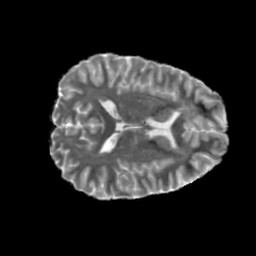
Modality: MD
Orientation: axial
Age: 27
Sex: female
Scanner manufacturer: siemens
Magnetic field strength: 6.98 T
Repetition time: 7.08 s
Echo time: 0.0756 s